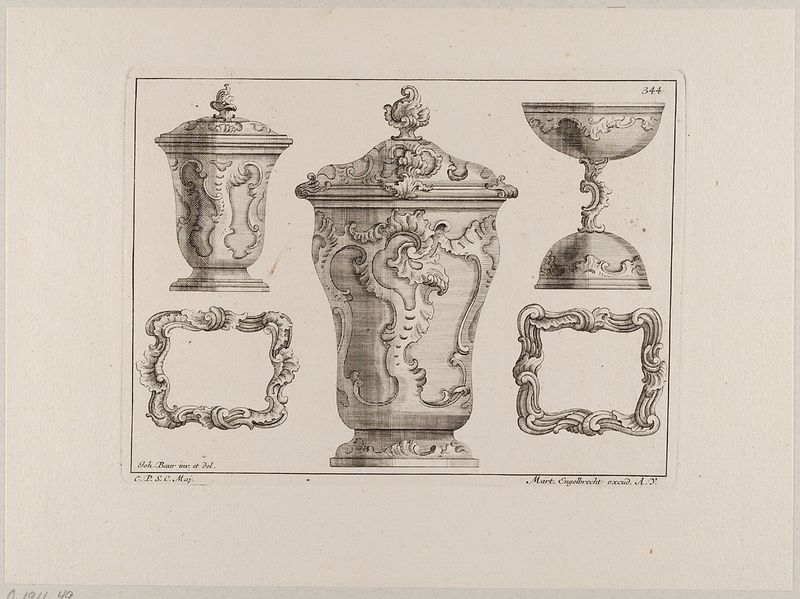
Titel: Deckeldosen, Pokal und Rahmen
Künstler: Martin Engelbrecht
Standort: Hamburg
Institution: Museum für Kunst und Gewerbe Hamburg
Schlagwörter: rokoko, krug, grafik, graphik, fotografie, photographie, becher, dose, druckgraphik, druckgrafik, radierung, trommel, kunstgewerbe, kanister, pokal, eimer, kunsthandwerk, rocaille, style, reproduktionen, industriedesign, druckerzeugnisse, muschelwerk, büchse, gefäß, behälter, ornamentstich, vorlageblätter